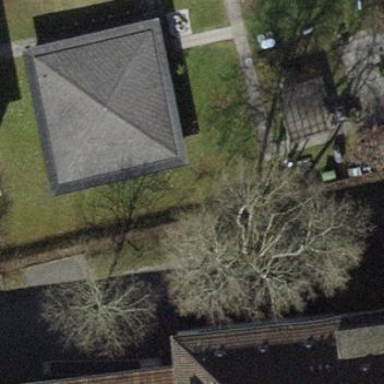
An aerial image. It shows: Shed.